Question: I am trying to enable the ringer normal mode and increase the volume programmatically.
'''
AudioManager mobilemode = (AudioManager)mContext.getSystemService(Context.AUDIO_SERVICE);
// int streamMaxVolume = mobilemode.getStreamMaxVolume(AudioManager.STREAM_RING);
switch (mobilemode.getRingerMode()) {
case AudioManager.RINGER_MODE_SILENT:
Log.i("MyApp","Silent mode");
mobilemode.setRingerMode(AudioManager.RINGER_MODE_NORMAL);
mobilemode.setStreamVolume (AudioManager.STREAM_MUSIC,mobilemode.getStreamMaxVolume(AudioManager.STREAM_MUSIC),0);
break;
case AudioManager.RINGER_MODE_VIBRATE:
Log.i("MyApp","Vibrate mode");
mobilemode.setRingerMode(AudioManager.RINGER_MODE_NORMAL);
mobilemode.setStreamVolume (AudioManager.STREAM_MUSIC,mobilemode.getStreamMaxVolume(AudioManager.STREAM_MUSIC),0);
break;
case AudioManager.RINGER_MODE_NORMAL:
Log.i("MyApp","Normal mode");
break;
}
'''
But It enable the normal mode. But I can not increase the volume.

Please let me any way to increase the volume programmatically..
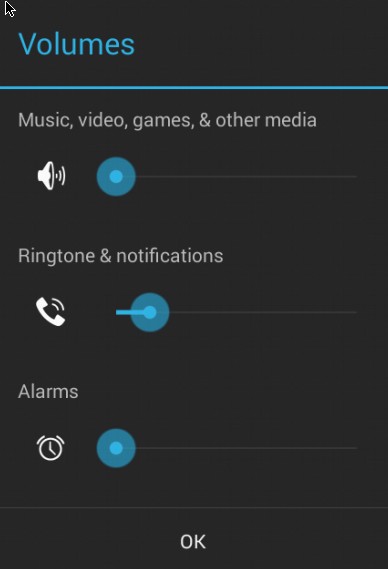
Answer: Replace the line
'''
mobilemode.setStreamVolume (AudioManager.STREAM_MUSIC,mobilemode.getStreamMaxVolume(AudioManager.STREAM_MUSIC),0);
'''
with below line
'''
mobilemode.setStreamVolume(AudioManager.STREAM_RING,audioManager.getStreamMaxVolume(AudioManager.STREAM_RING),0);
'''